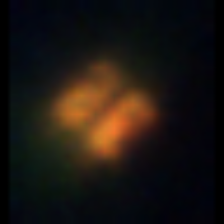
Taxon: Chaetoceros
Group: Diatoms